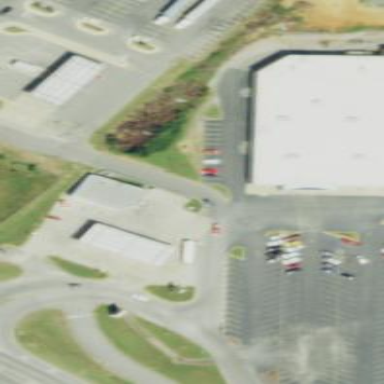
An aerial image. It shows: Fuel station.